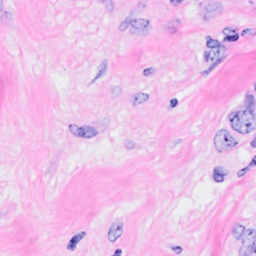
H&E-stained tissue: Breast